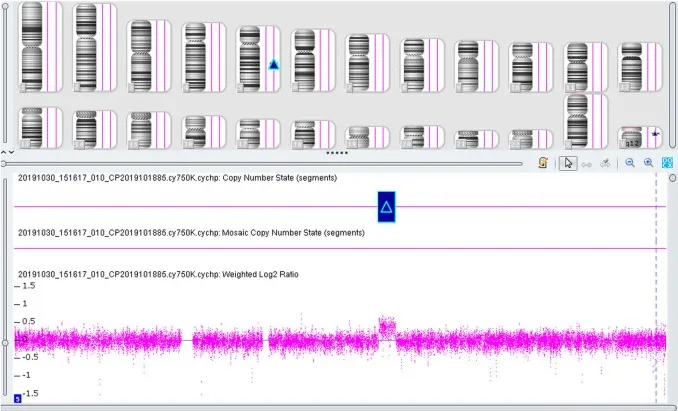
(a) Chromosomal microarray analysis (CMA) array on uncultured amniocytes depicted 5q21.1q21.3 (101116629-105838444) microduplication.
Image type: chart (chart)